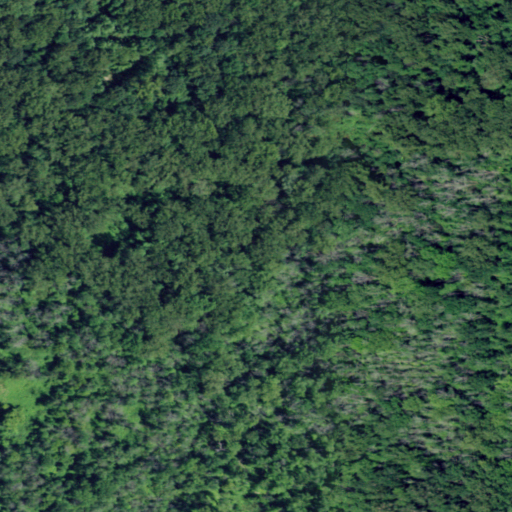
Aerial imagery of island in New York named Lower Schodack Island containing mixed forest, woody wetlands, and deciduous forest